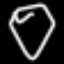
Label: diamond